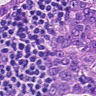
Metastatic tissue present: yes